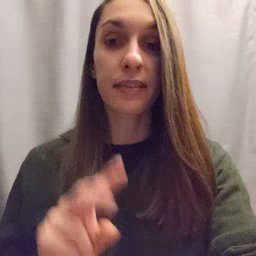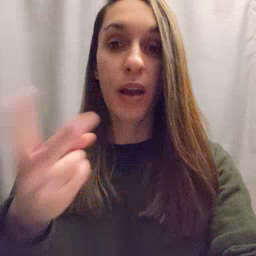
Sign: fall